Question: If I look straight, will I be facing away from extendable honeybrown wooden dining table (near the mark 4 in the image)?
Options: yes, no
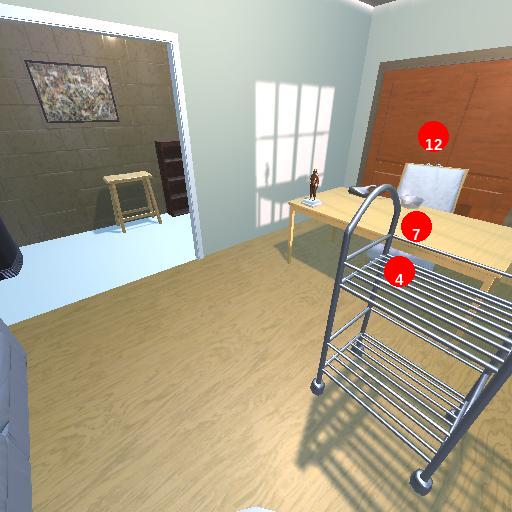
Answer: yes